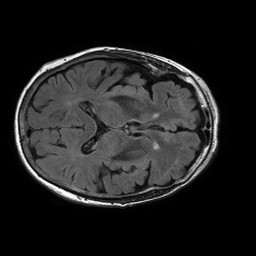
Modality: FLAIR
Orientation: axial
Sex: female
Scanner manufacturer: philips
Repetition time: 11 s
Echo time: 0.125 s